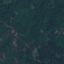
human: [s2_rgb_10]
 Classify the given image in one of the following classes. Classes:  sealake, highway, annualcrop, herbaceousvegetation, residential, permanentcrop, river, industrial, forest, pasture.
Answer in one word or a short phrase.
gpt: Forest